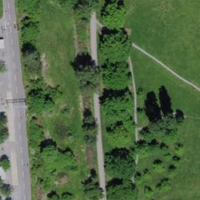
EUNIS habitat code: 53
Species observed at this site:
Filipendula ulmaria